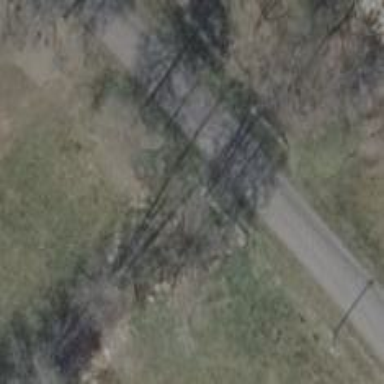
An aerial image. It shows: Unclassified road with asphalt surface running over bridge.